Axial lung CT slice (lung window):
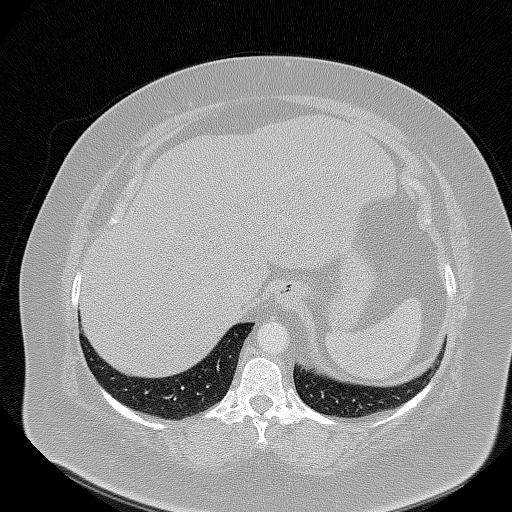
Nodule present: no